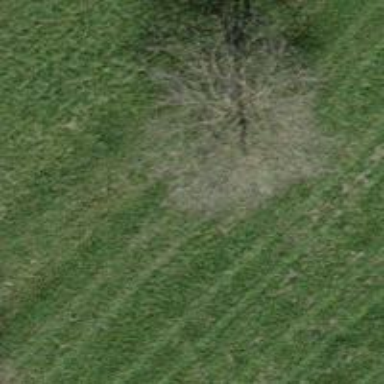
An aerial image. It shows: Single tag "natural: tree."